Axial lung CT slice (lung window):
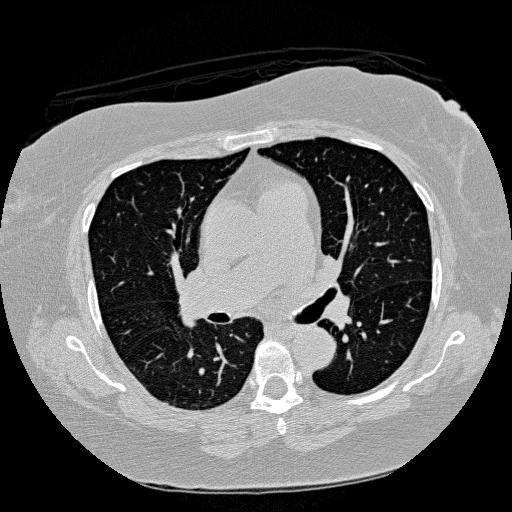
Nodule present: no